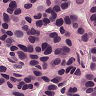
Metastatic tissue present: yes